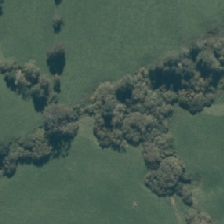
Land cover: deciduous_hardwood